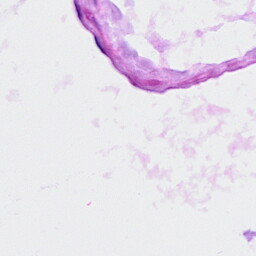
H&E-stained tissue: Ovarian